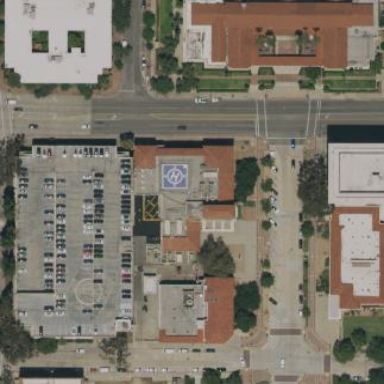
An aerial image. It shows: Police building.